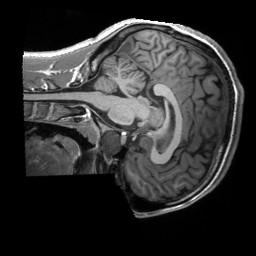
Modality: T1w
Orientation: sagittal
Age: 25
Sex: male
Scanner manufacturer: siemens
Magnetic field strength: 3 T
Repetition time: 2.3 s
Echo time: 0.00232 s